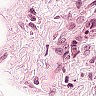
Metastatic tissue present: yes